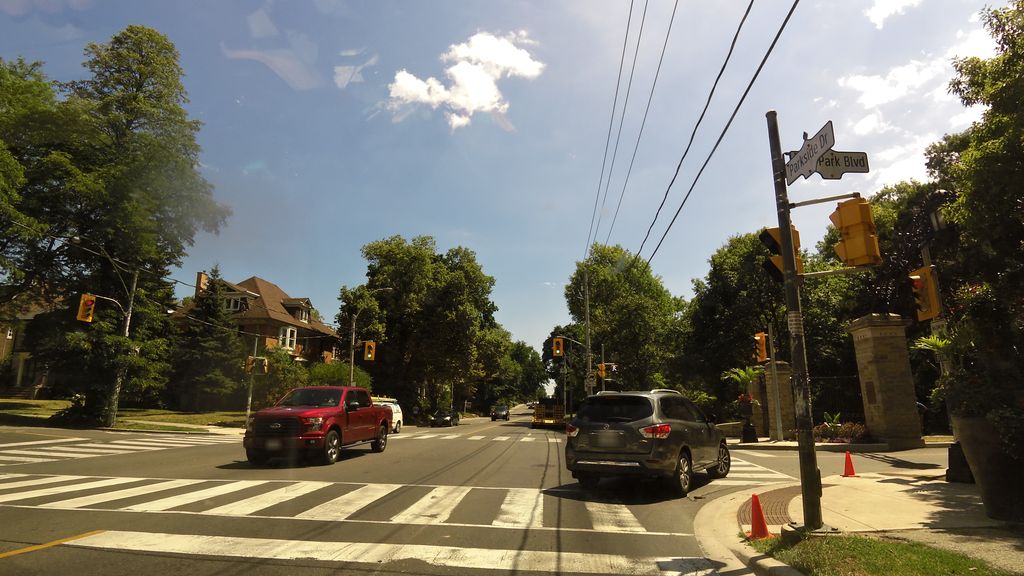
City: toronto